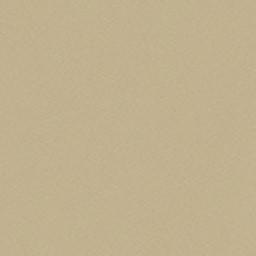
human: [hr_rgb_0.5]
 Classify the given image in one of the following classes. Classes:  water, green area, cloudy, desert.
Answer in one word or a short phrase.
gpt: desert